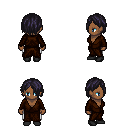
a pixel art fantasy rpg character, female body template, human, dark skin, brown robe, white pants, raven bangs hairstyle, black shoes, four views (front, back, left, right), 2x2 character sprite sheet, small pixel art, hard edges, no anti-aliasing